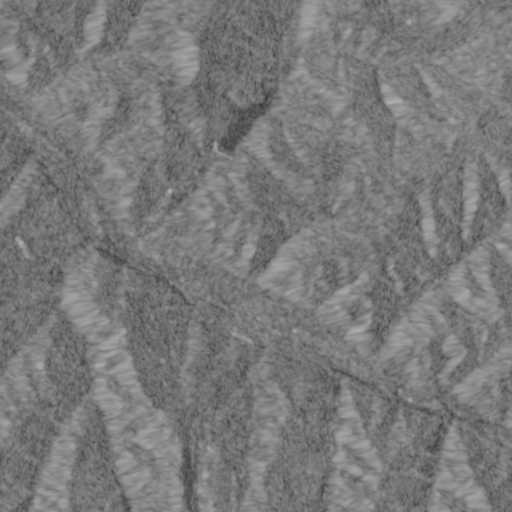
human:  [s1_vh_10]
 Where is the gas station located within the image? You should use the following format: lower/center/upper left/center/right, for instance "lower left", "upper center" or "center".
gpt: The gas station is located in the center of the image.
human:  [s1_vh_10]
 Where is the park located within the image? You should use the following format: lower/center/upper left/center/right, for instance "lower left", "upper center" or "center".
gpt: The park is located in the center left of the image.
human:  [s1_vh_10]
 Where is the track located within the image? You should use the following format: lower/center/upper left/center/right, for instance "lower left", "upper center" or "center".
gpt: There is no track in the image.

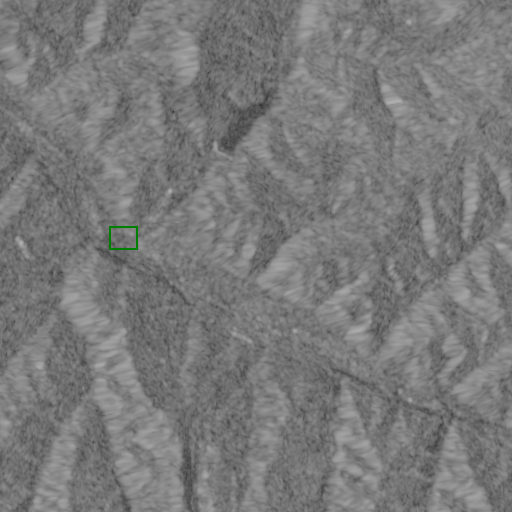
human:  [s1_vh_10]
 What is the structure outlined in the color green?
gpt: The structure outlined in green is a park.
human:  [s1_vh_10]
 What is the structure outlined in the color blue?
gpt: There is no blue outline.